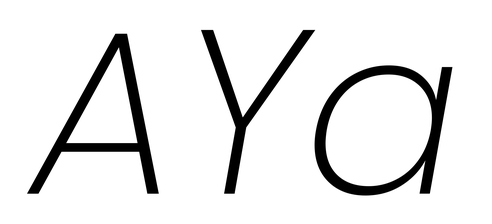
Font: Poppins-ExtraLightItalic